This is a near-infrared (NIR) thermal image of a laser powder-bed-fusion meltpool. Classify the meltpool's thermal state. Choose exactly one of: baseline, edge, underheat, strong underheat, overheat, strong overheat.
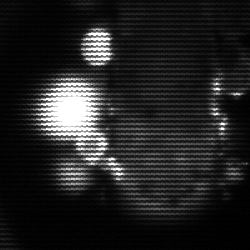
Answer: strong underheat